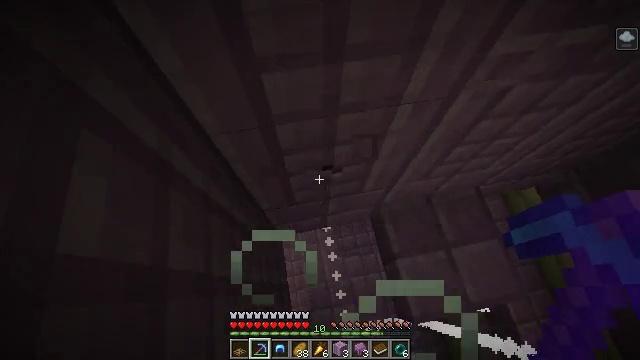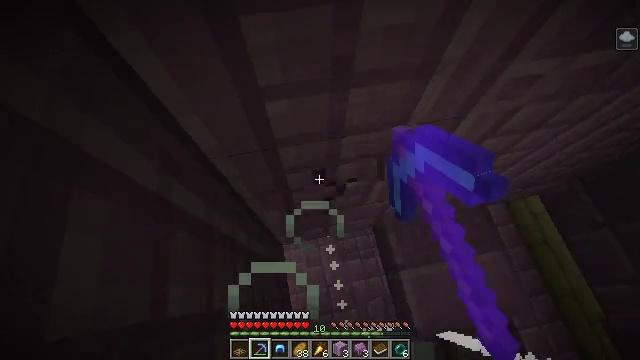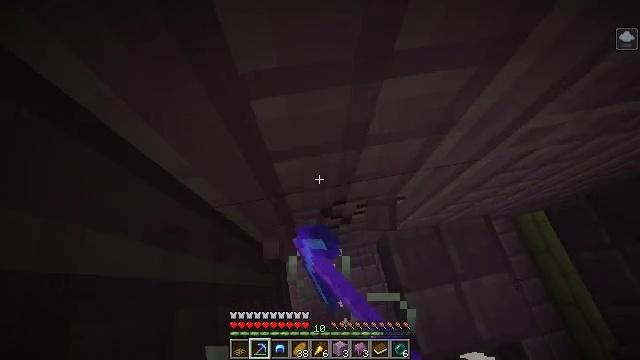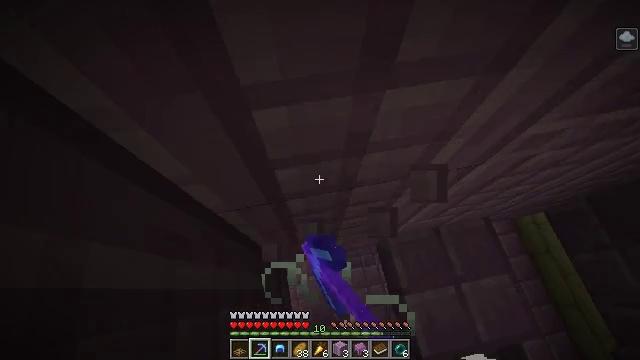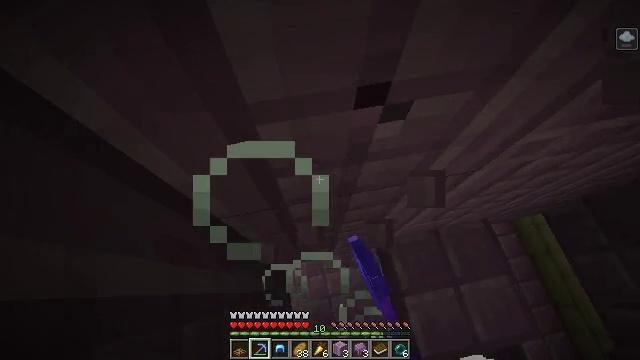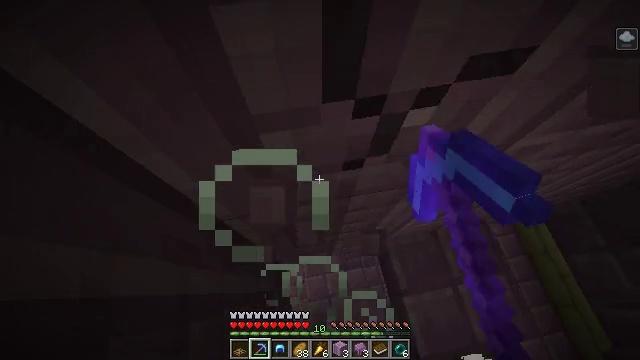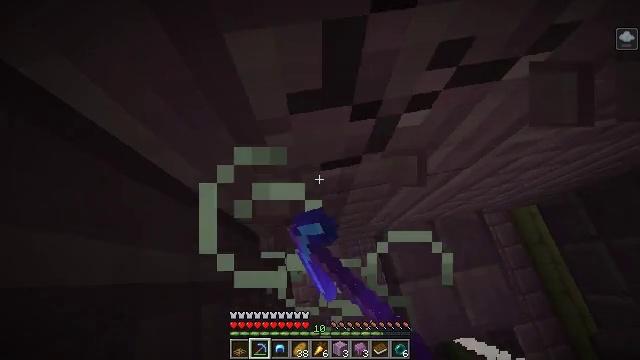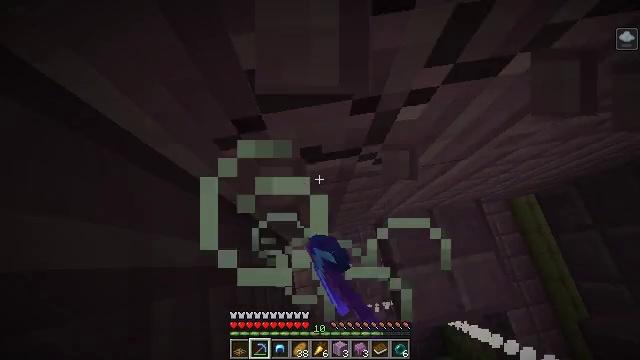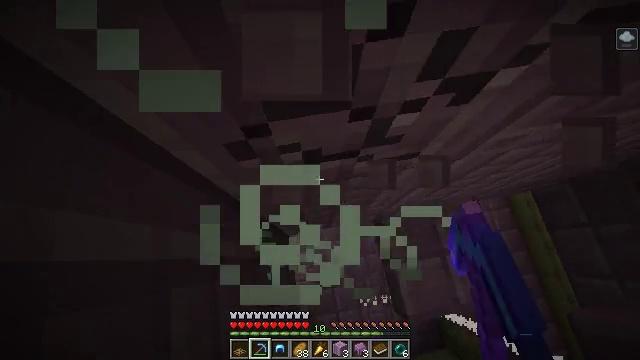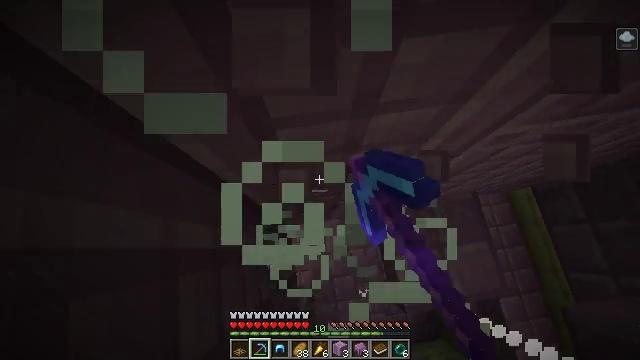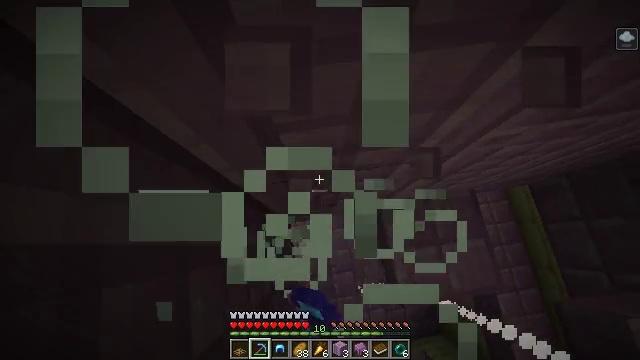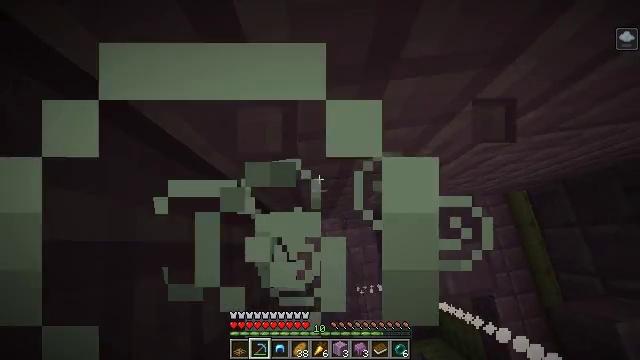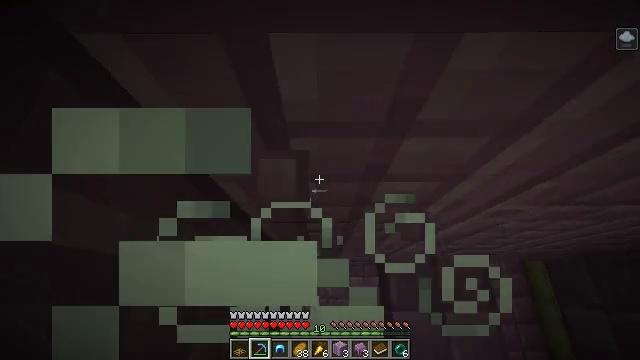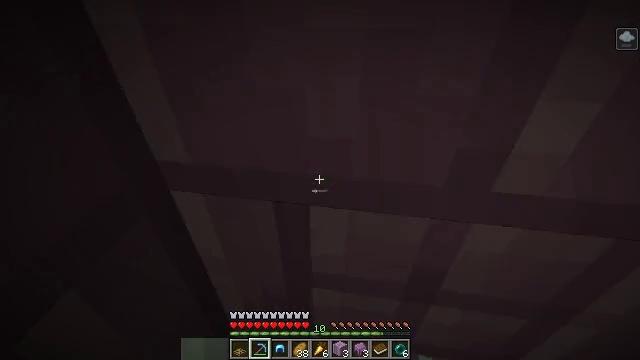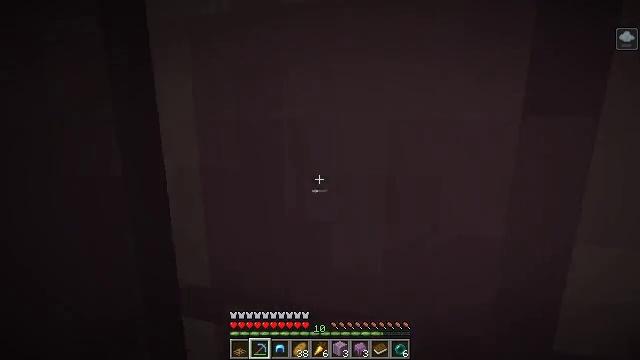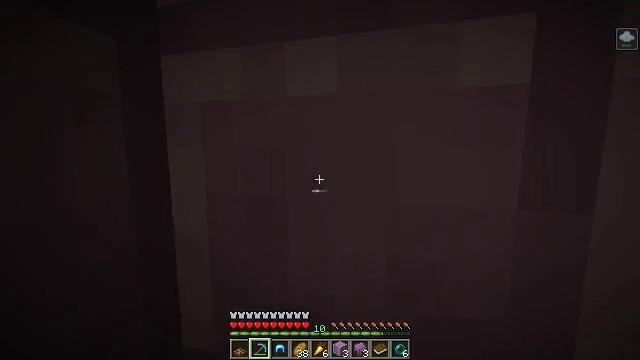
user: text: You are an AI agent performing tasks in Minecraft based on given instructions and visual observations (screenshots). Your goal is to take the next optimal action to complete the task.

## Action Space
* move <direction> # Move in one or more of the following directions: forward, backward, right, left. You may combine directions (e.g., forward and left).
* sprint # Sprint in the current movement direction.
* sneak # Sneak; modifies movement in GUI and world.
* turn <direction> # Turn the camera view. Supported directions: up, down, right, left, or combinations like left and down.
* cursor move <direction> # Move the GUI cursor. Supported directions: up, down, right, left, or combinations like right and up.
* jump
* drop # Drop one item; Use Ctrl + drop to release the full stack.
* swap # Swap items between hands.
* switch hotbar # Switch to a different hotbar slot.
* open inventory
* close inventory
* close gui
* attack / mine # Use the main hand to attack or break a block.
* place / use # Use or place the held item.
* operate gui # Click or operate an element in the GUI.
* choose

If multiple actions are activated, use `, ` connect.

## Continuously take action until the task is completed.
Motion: motion action
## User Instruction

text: Gather the purpur block from a structure.
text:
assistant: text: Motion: attack / mine
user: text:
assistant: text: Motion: attack / mine
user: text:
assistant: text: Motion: attack / mine
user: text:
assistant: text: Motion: attack / mine
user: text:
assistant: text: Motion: attack / mine
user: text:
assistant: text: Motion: turn down, attack / mine
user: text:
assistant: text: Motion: turn down, attack / mine
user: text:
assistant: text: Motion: turn down, attack / mine
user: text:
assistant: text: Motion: turn down
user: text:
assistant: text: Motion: no_op
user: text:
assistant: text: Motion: turn left
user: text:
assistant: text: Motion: turn left and up
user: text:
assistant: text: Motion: turn left and up
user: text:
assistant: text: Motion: turn left and up
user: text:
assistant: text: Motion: turn up
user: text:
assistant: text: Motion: turn down
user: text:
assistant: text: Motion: turn down
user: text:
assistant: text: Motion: no_op
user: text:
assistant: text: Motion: no_op
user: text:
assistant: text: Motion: attack / mine
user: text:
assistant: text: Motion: turn right, attack / mine
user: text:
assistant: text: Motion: turn down, attack / mine
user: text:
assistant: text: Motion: turn right and down, attack / mine
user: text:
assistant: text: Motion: turn down, attack / mine
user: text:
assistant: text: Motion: attack / mine
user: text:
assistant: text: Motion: attack / mine
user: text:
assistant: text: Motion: move forward, turn right and down, attack / mine
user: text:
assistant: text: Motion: move forward, turn right and down, attack / mine
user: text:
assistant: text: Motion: move forward, turn down, attack / mine
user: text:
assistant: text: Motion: move forward, turn right and down, attack / mine